Interaction volume radius: 5 \u00c5
Interaction volume height: 15 \u00c5
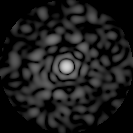
Disorder parameter: 0.8119